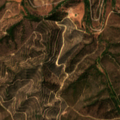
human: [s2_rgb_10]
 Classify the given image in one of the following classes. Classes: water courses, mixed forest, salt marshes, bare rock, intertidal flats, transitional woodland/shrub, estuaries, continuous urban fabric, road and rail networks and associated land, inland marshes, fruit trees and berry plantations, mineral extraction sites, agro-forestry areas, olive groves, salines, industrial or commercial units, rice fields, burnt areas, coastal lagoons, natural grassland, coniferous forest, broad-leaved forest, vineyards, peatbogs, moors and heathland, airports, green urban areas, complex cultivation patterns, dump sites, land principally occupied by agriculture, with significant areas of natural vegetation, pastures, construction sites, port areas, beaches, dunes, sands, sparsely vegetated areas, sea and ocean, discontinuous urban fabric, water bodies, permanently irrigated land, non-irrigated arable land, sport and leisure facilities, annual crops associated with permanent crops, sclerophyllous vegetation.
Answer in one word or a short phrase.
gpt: land principally occupied by agriculture, with significant areas of natural vegetation, broad-leaved forest, sclerophyllous vegetation, transitional woodland/shrub